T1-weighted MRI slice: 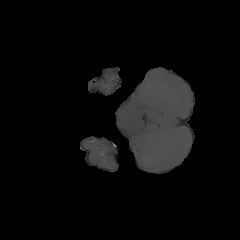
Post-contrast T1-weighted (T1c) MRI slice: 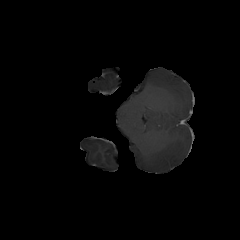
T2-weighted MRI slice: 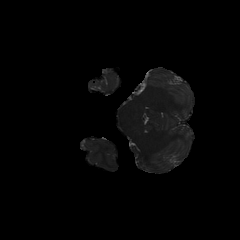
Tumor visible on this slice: no